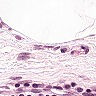
Metastatic tissue present: no